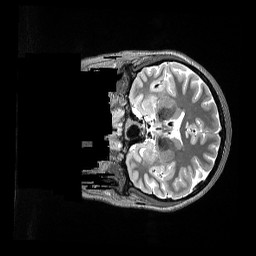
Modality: T2w
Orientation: coronal
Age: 34
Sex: female
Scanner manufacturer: siemens
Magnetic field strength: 3 T
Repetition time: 3.2 s
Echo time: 0.562 s